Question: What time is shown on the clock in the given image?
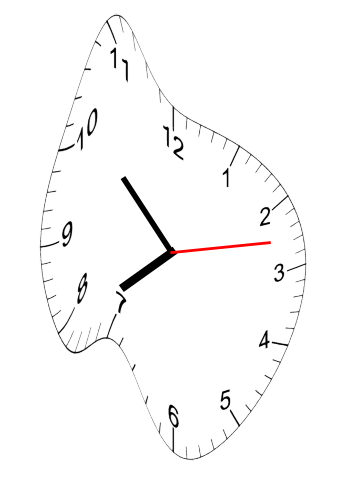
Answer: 07:52:13